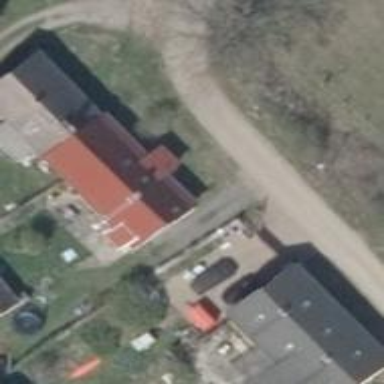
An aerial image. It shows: Semidetached house.